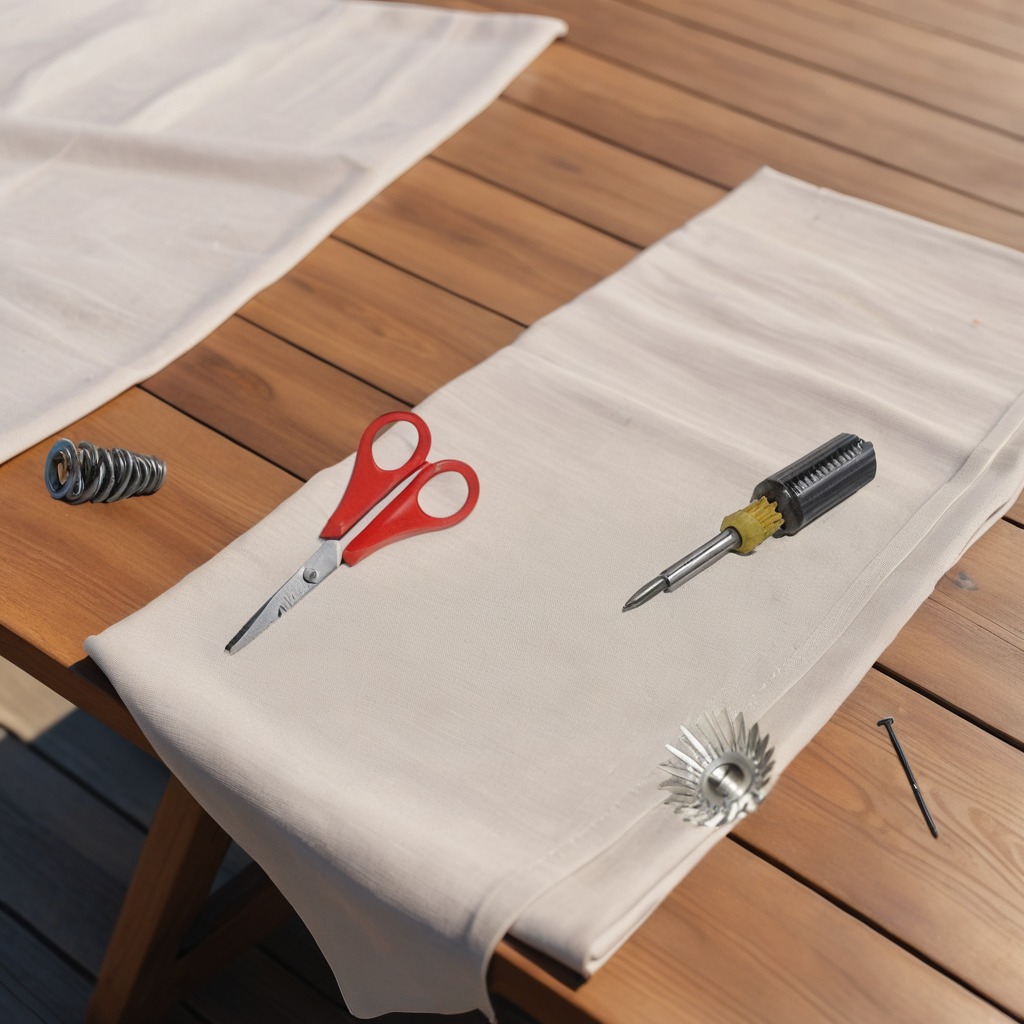
A steel gear with teeth, an iron nail, a coiled metal spring, a screwdriver, and a pair of scissors are lying on the wooden table.